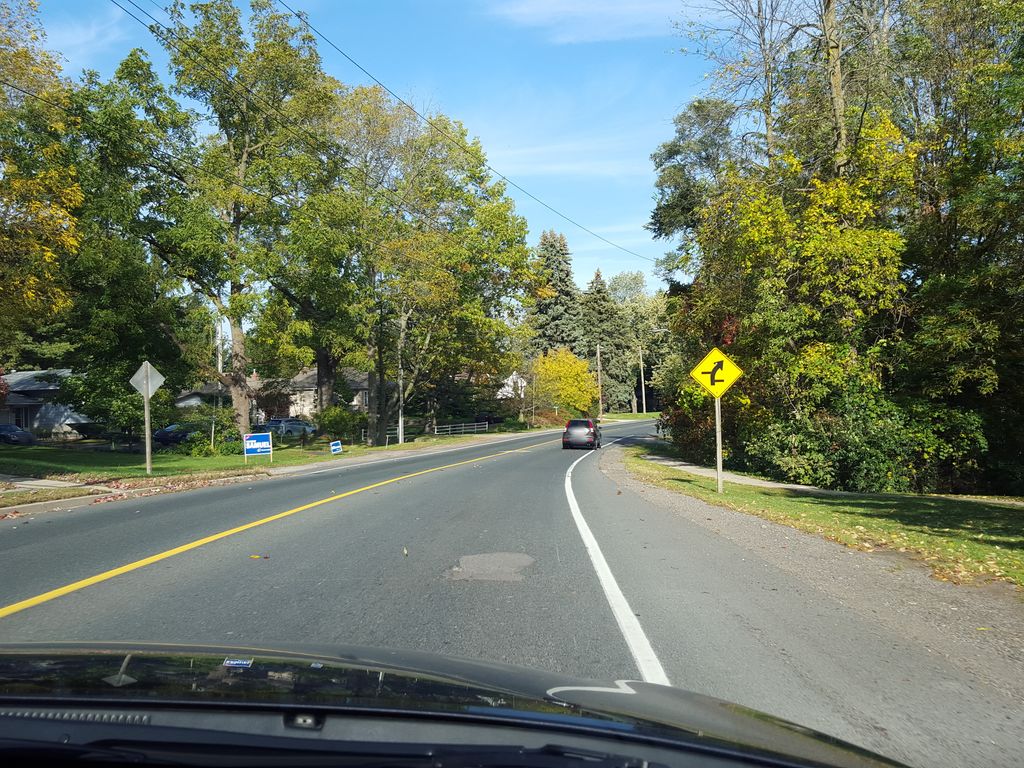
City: hamilton